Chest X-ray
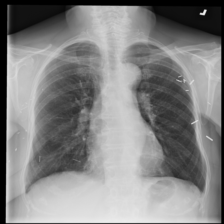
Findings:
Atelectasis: negative
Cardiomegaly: negative
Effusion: negative
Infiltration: negative
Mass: negative
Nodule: negative
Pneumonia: negative
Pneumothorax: negative
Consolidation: negative
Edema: negative
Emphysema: negative
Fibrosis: negative
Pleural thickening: negative
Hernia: negative